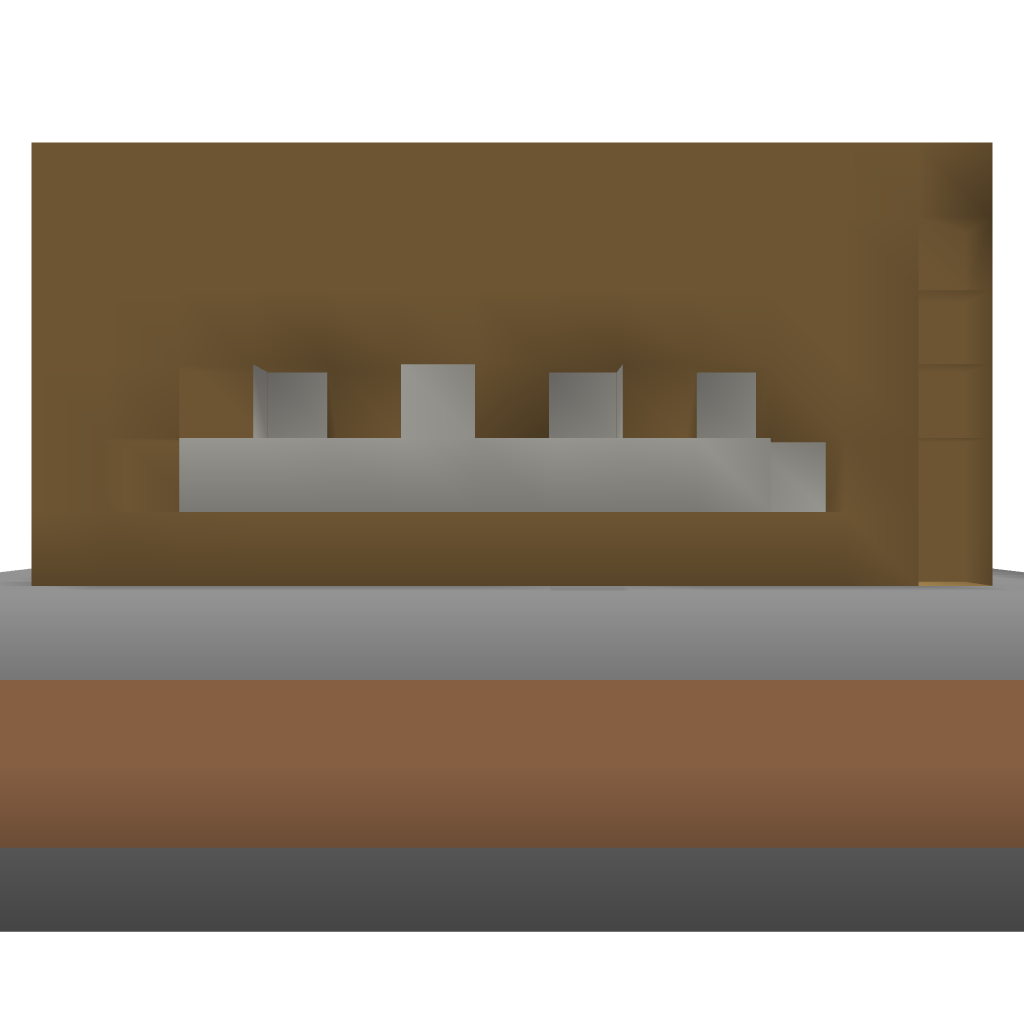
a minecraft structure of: Office